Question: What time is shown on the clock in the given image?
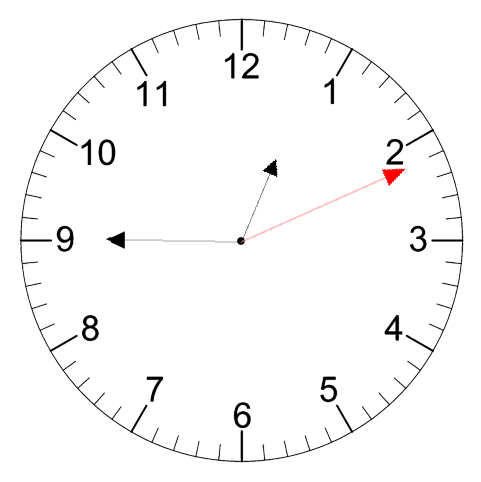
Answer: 12:45:11